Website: lowes
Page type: review-order
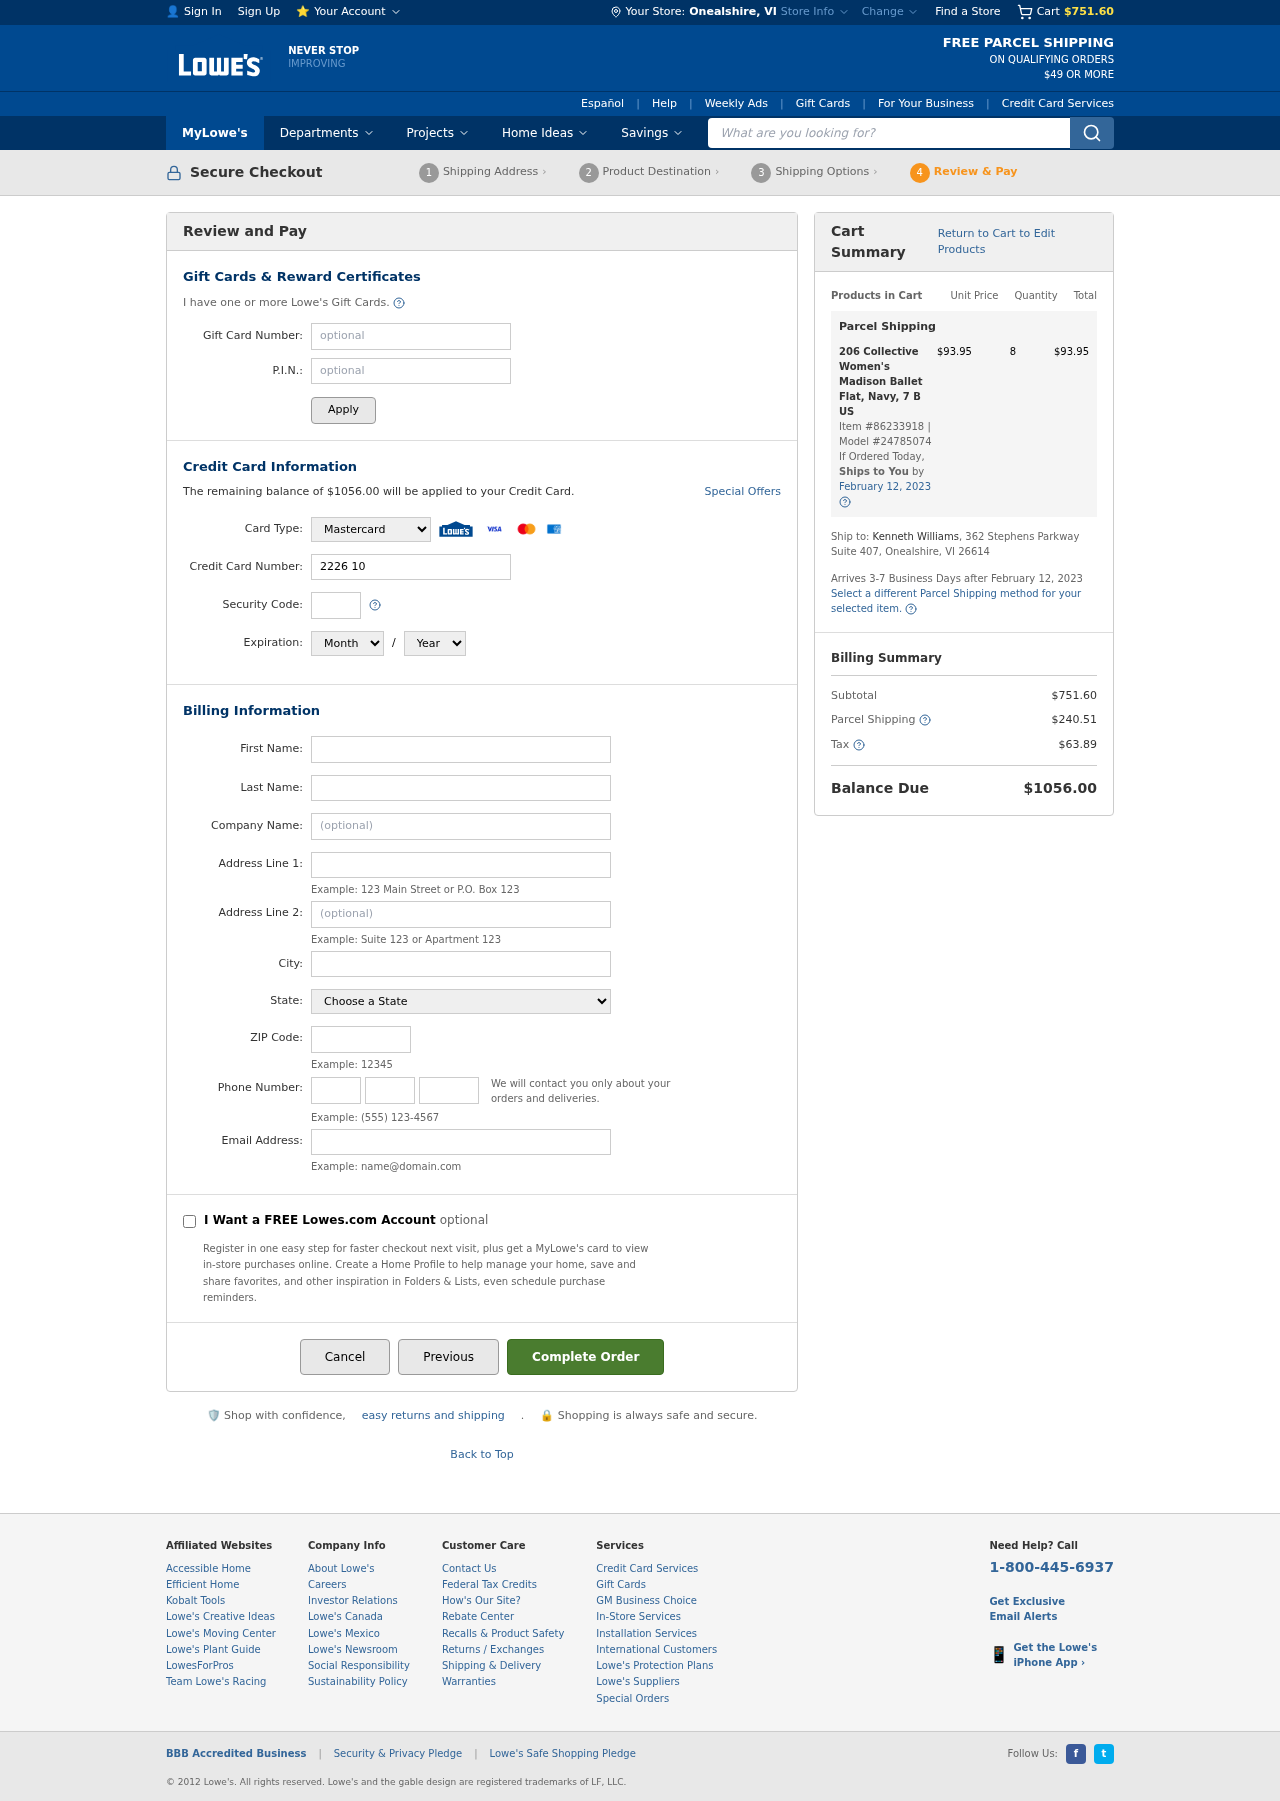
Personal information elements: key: PII_CARD_CVV
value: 145
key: PII_CARD_EXPIRY_MONTH
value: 08
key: PII_CARD_EXPIRY_YEAR
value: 30
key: PII_CARD_NUMBER
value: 2226 1008 7446 0951
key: PII_CARD_TYPE
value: Mastercard
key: PII_CITY
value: Onealshire
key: PII_CITY_STATE
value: Onealshire, VI
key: PII_COMPANY
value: Adams Group
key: PII_EMAIL
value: kennethwilliams@gmail.com
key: PII_FIRSTNAME
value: Kenneth
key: PII_LASTNAME
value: Williams
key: PII_PHONE_AREA
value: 528
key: PII_PHONE_PREFIX
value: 664
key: PII_PHONE_SUFFIX
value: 2967
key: PII_POSTCODE
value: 26614
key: PII_STATE
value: VI
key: PII_STREET
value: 362 Stephens Parkway Suite 407
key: PII_STREET2
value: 362 Stephens Parkway Suite 407
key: PII_FULLNAME2
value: Kenneth Williams
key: PII_STATE_ABBR
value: VI
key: PII_POSTCODE_FULL
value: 26614
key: PII_CITY_STATE_ZIP
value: Onealshire, VI 26614
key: PII_POSTCODE_NUMERIC
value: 26614
Product elements: key: PRODUCT1_NAME
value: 206 Collective Women's Madison Ballet Flat, Navy, 7 B US
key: PRODUCT1_PRICE
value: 93.95
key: PRODUCT1_QUANTITY
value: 8
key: PRODUCT1_ITEM_NUMBER
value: Item #86233918
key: PRODUCT1_MODEL_NUMBER
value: Model #24785074
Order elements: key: ORDER_SUBTOTAL
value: $751.60
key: ORDER_BALANCE_DUE
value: $1056.00
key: ORDER_SHIPPING_DATE
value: February 12, 2023
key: ORDER_ITEM_TOTAL
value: $93.95
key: ORDER_SHIPPING_DATE2
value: February 12, 2023
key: ORDER_SHIPPING_COST
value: $240.51
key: ORDER_TAX
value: $63.89
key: ORDER_TOTAL
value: $1056.00
Search elements: key: HEADER_SEARCH
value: What are you looking for?